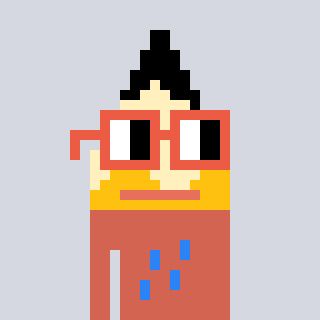
a pixel art character with square orange glasses, a pencil-shaped head and a peachy-colored body on a cool background